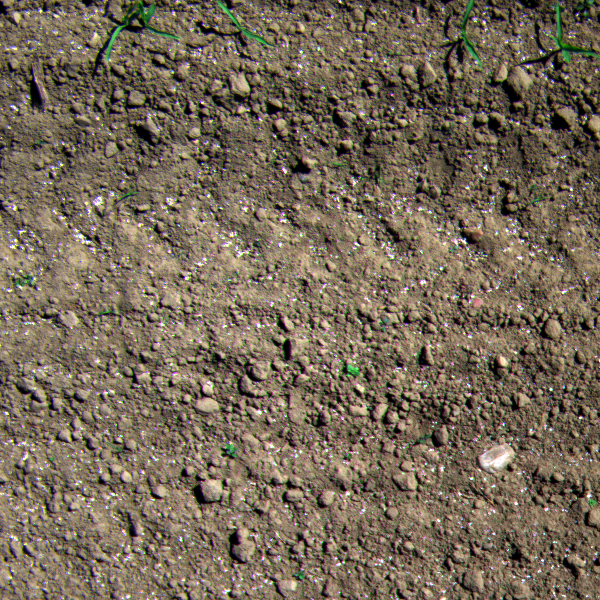
Acquisition date: 2023-05-30
Tile: 0086
Annotated plant instances:
label: amaranth
label: maize
label: maize
label: amaranth
label: amaranth
label: maize
label: maize
label: maize
label: barnyard_grass
label: barnyard_grass
label: barnyard_grass
label: amaranth
label: weed_other
label: amaranth
label: weed_other
label: weed_other
label: amaranth
label: weed_other
label: weed_other
label: weed_other
label: weed_other
label: weed_other
label: weed_other
label: weed_other
label: weed_other
label: barnyard_grass
label: weed_other
label: barnyard_grass
label: weed_other
label: weed_other
label: weed_other
label: weed_other
label: weed_other
label: barnyard_grass
label: amaranth
label: amaranth